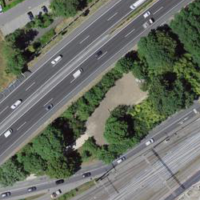
EUNIS habitat code: 57
Species observed at this site:
Daphne laureola
Conium maculatum